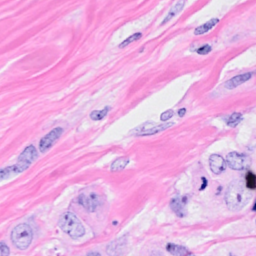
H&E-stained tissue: Breast